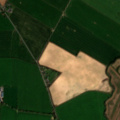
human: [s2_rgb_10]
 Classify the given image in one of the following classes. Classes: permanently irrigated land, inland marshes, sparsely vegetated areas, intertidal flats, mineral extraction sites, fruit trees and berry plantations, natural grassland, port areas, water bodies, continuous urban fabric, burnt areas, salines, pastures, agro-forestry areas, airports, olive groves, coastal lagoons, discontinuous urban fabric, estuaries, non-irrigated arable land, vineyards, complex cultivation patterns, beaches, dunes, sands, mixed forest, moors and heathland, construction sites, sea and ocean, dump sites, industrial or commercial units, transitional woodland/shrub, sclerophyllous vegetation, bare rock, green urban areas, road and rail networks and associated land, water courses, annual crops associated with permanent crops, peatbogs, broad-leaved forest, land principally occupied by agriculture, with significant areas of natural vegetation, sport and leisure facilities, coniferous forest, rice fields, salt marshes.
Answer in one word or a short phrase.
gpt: non-irrigated arable land, pastures